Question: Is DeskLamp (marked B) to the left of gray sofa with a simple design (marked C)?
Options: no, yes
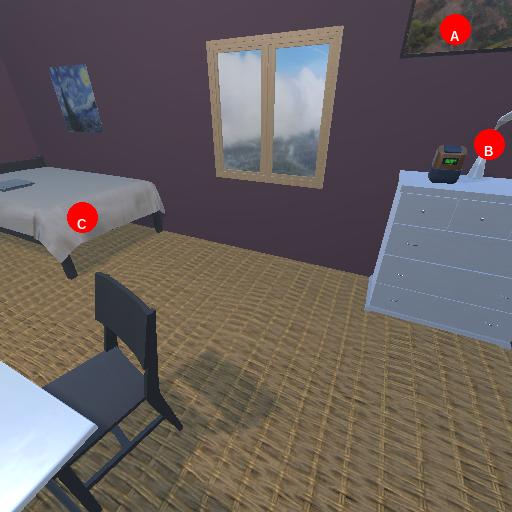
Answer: no